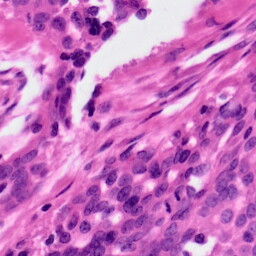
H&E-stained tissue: Ovarian